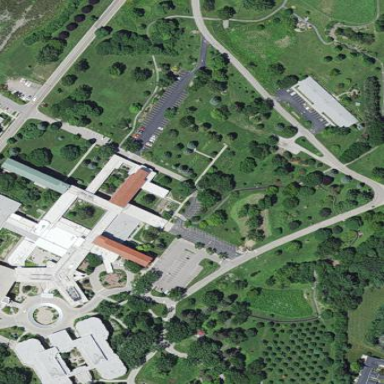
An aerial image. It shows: Hospital providing healthcare services.